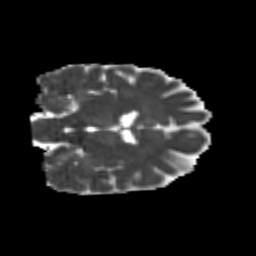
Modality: MD
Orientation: coronal
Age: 23
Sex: female
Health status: healthy
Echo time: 0.074 s